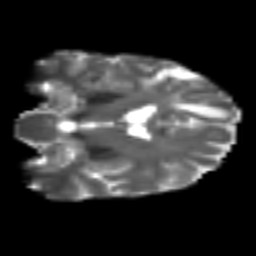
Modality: T2w
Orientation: coronal
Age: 40
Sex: female
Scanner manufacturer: siemens
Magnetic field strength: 3 T
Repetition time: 4.987 s
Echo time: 0.0792 s